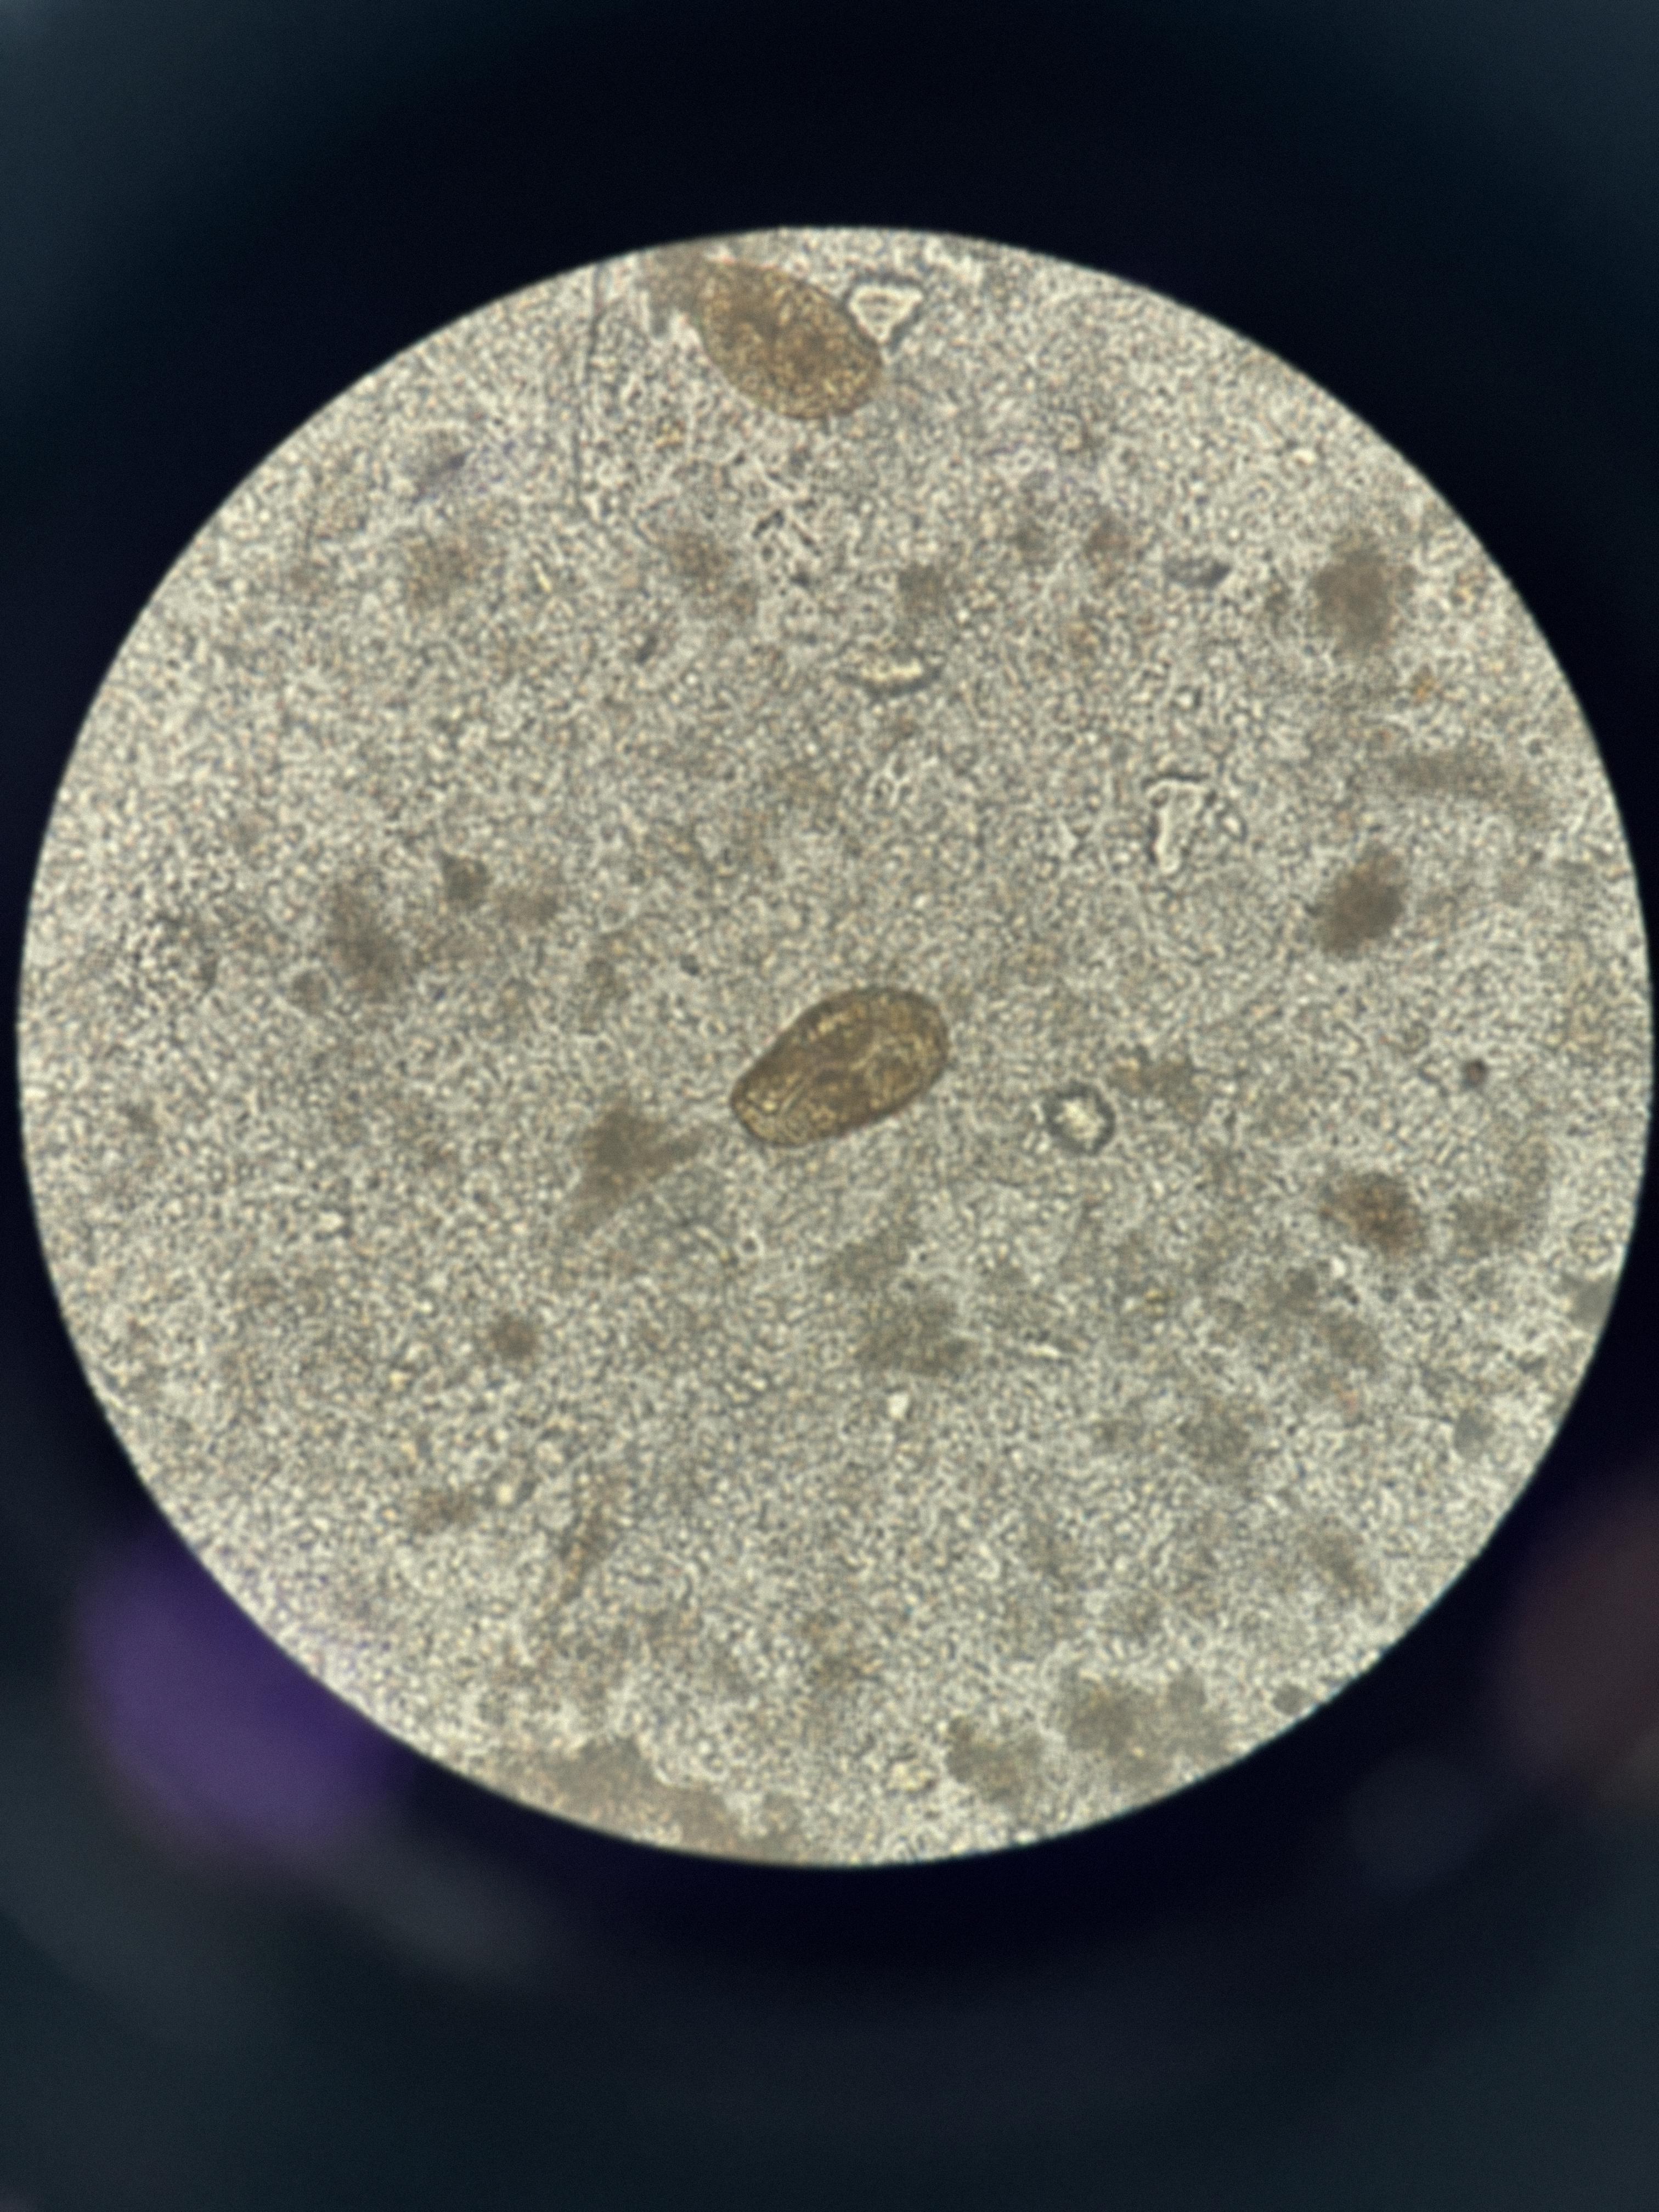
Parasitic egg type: Paragonimus spp